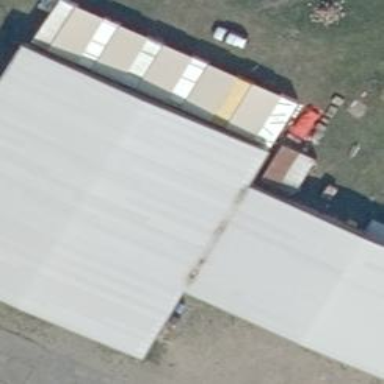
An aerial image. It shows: Building that is hangar at the airport.